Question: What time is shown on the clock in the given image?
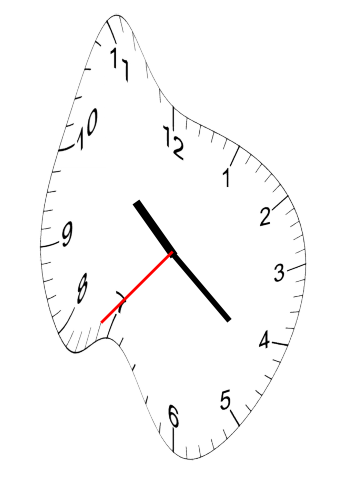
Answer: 10:21:37